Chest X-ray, PA view. Patient: 11 years old, sex F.
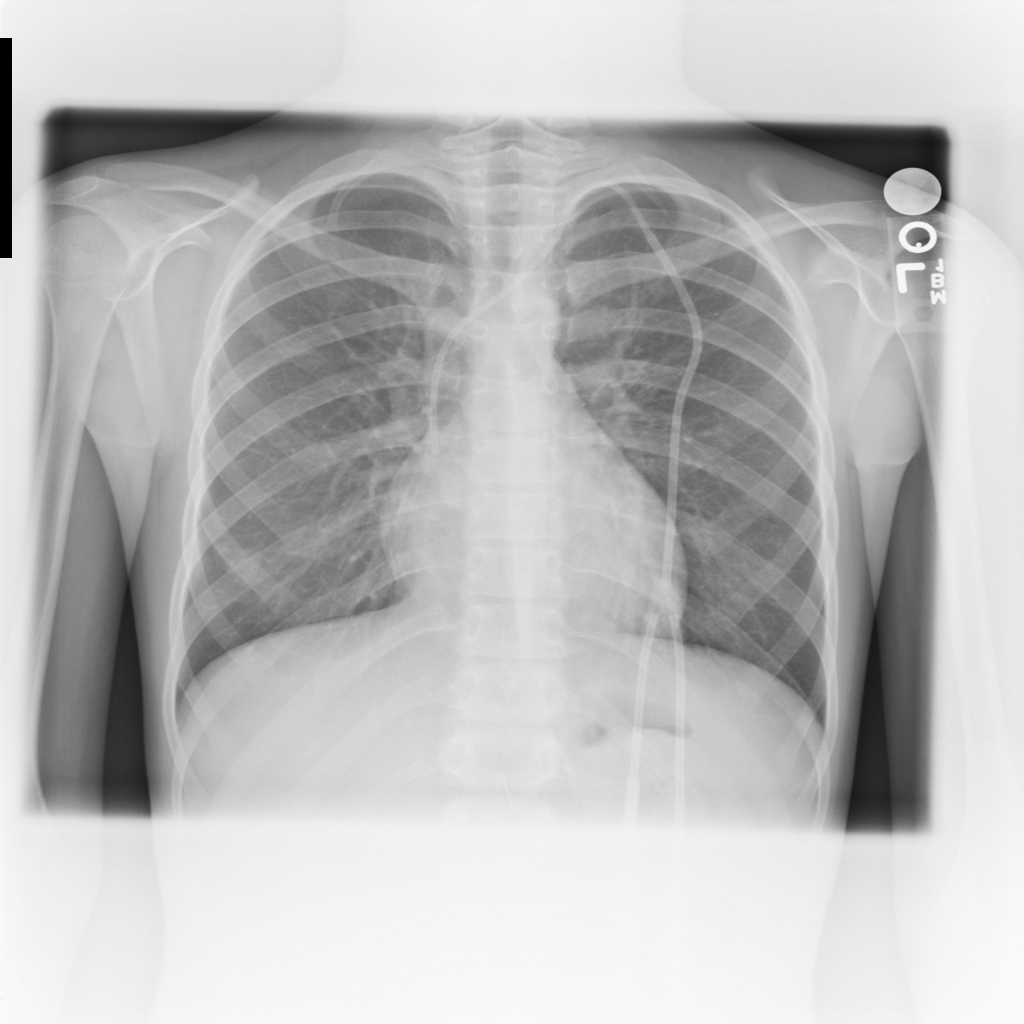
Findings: No Finding